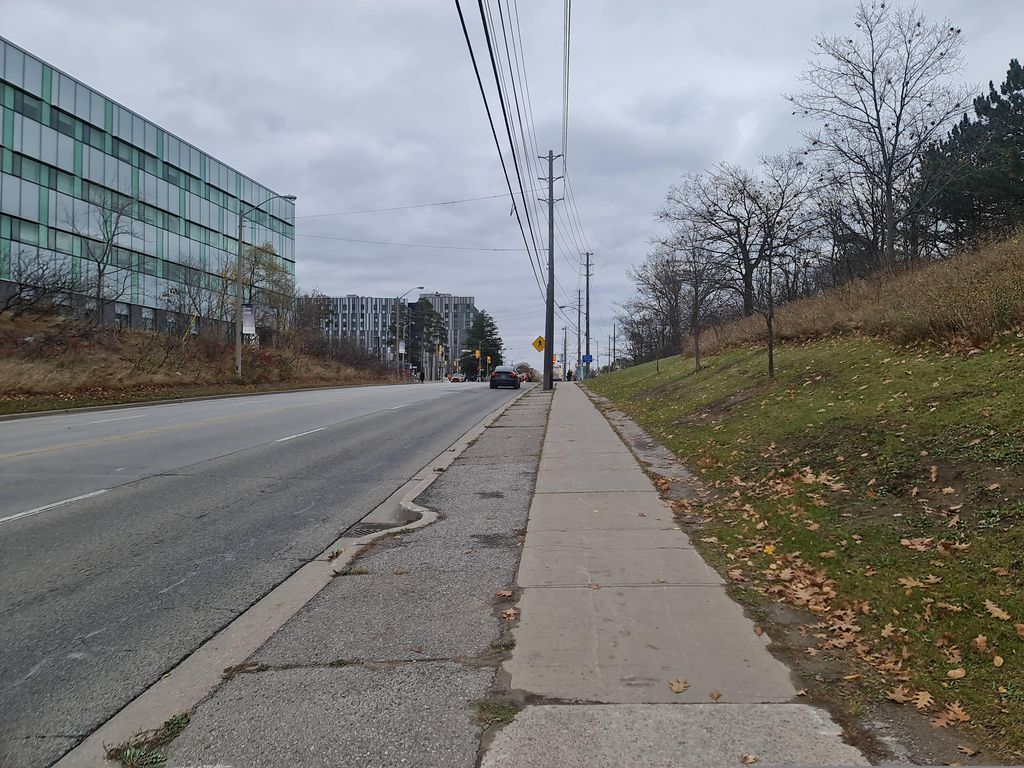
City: toronto